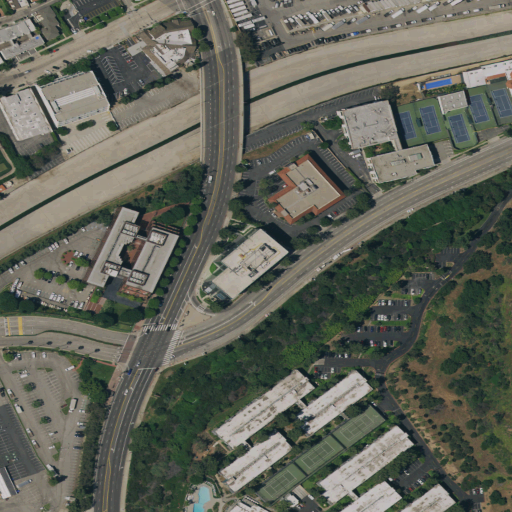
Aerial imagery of valley in California named Dark Canyon containing medium intensity development, high intensity development, low intensity development, open development, shrub, and grassland